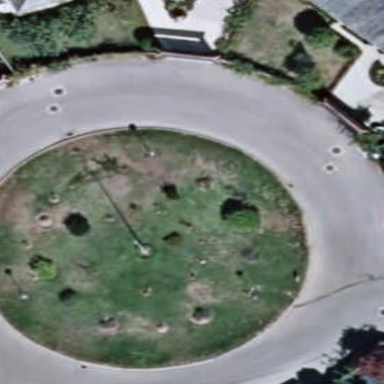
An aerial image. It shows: Residential road with roundabout.